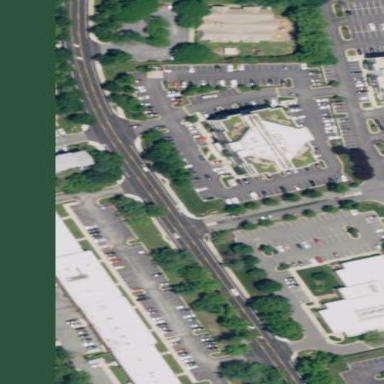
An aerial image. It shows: Commercial building.